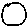
Label: circle